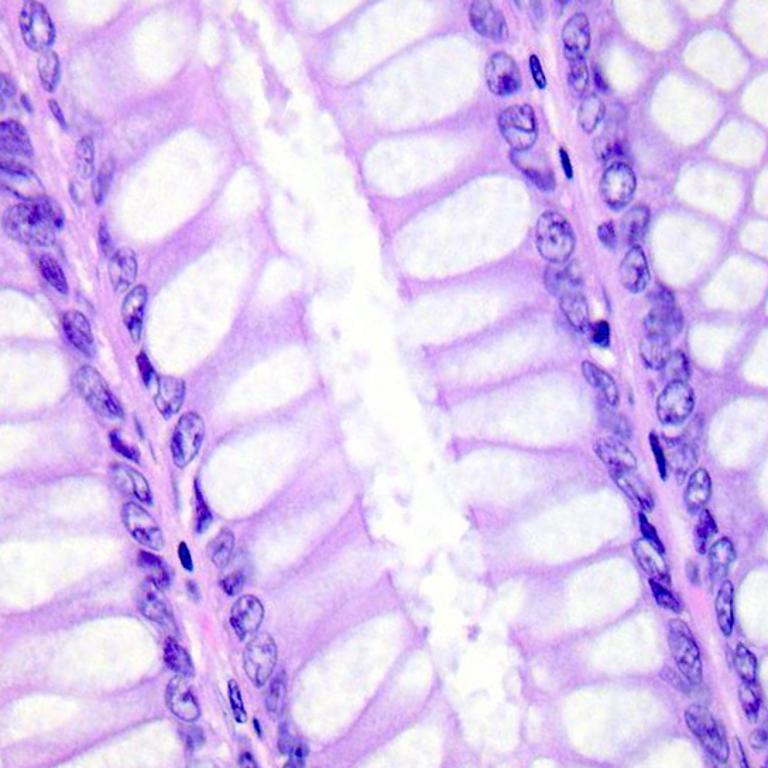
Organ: colon
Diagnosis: benign